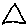
Label: triangle